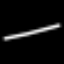
Label: line